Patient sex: M
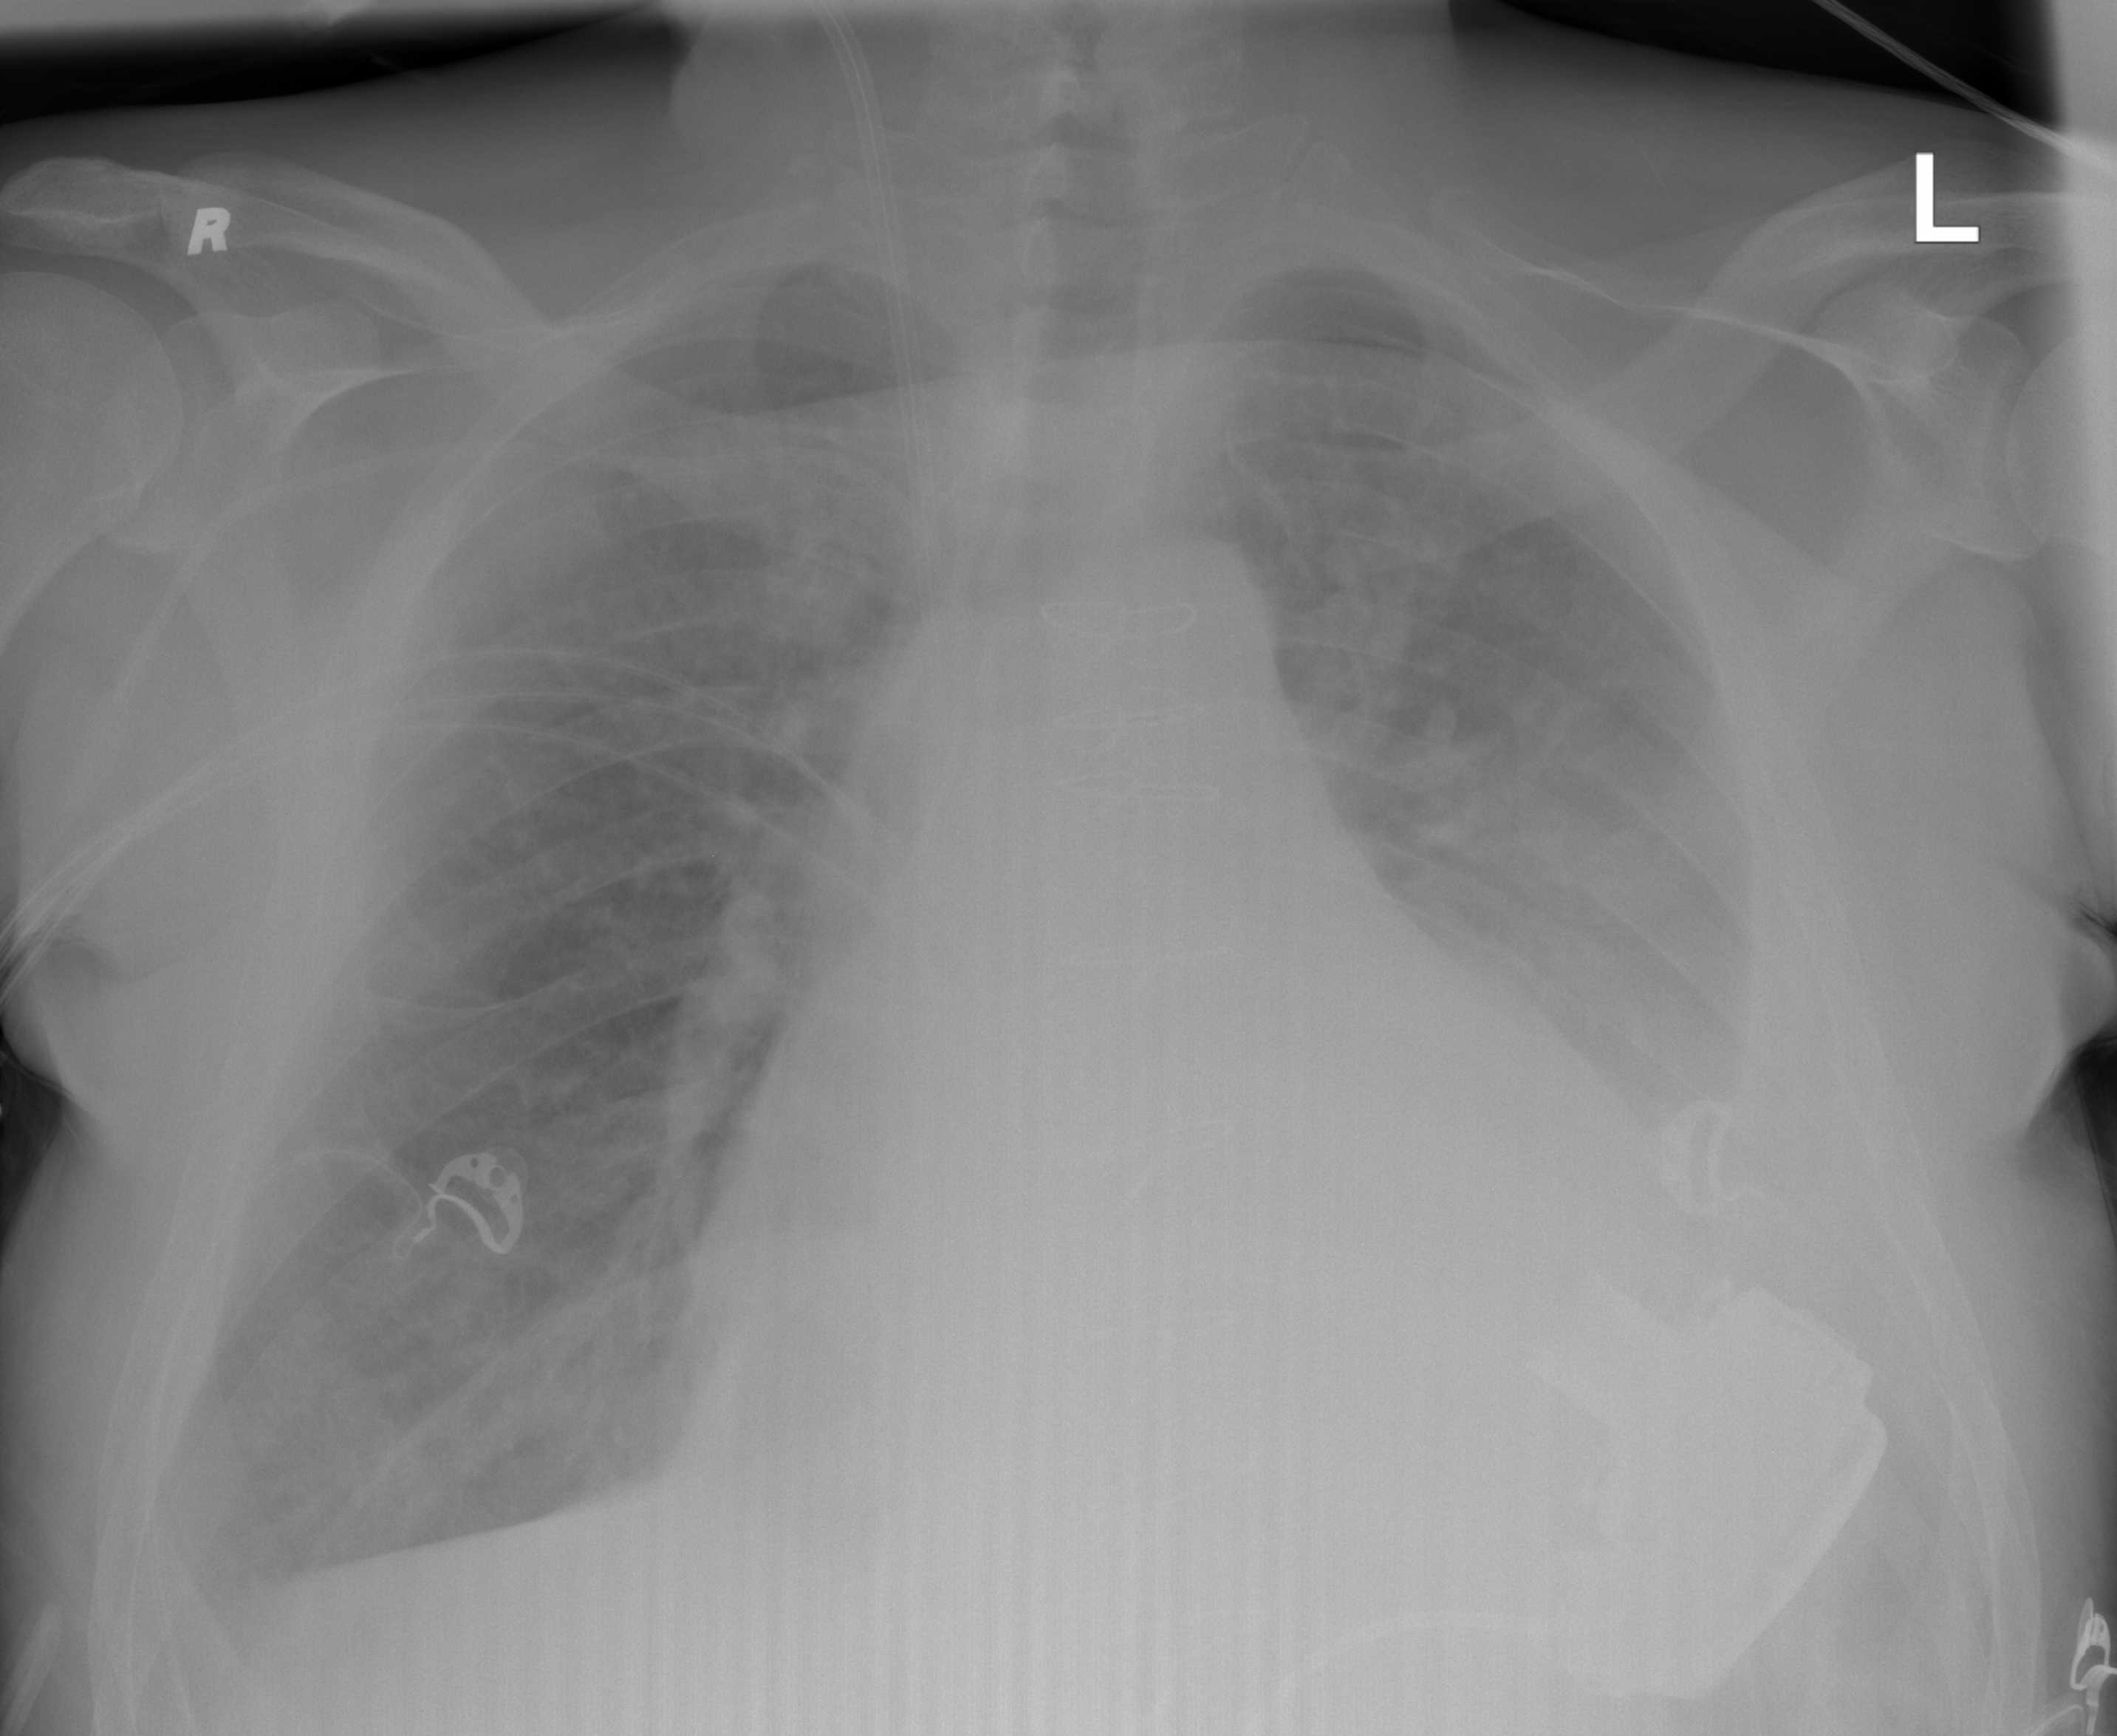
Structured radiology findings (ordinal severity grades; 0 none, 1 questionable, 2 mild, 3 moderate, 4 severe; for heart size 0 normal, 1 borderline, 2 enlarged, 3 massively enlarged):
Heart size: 3
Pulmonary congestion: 2
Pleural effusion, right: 1
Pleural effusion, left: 2
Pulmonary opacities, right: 0
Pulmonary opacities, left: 0
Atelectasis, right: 2
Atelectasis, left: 3